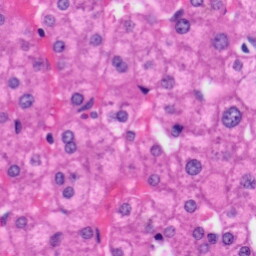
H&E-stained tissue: Liver